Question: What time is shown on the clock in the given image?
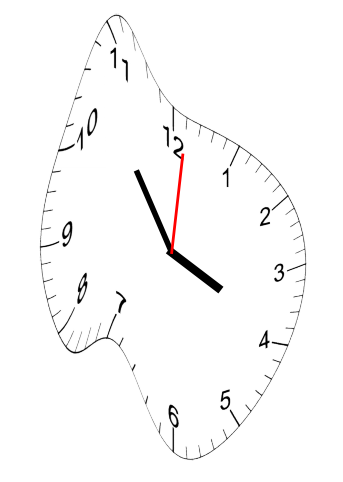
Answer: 03:54:01